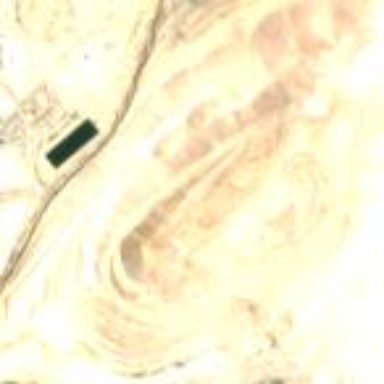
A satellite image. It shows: Landfill area specifically designated for mining waste.